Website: apple
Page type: address-validator
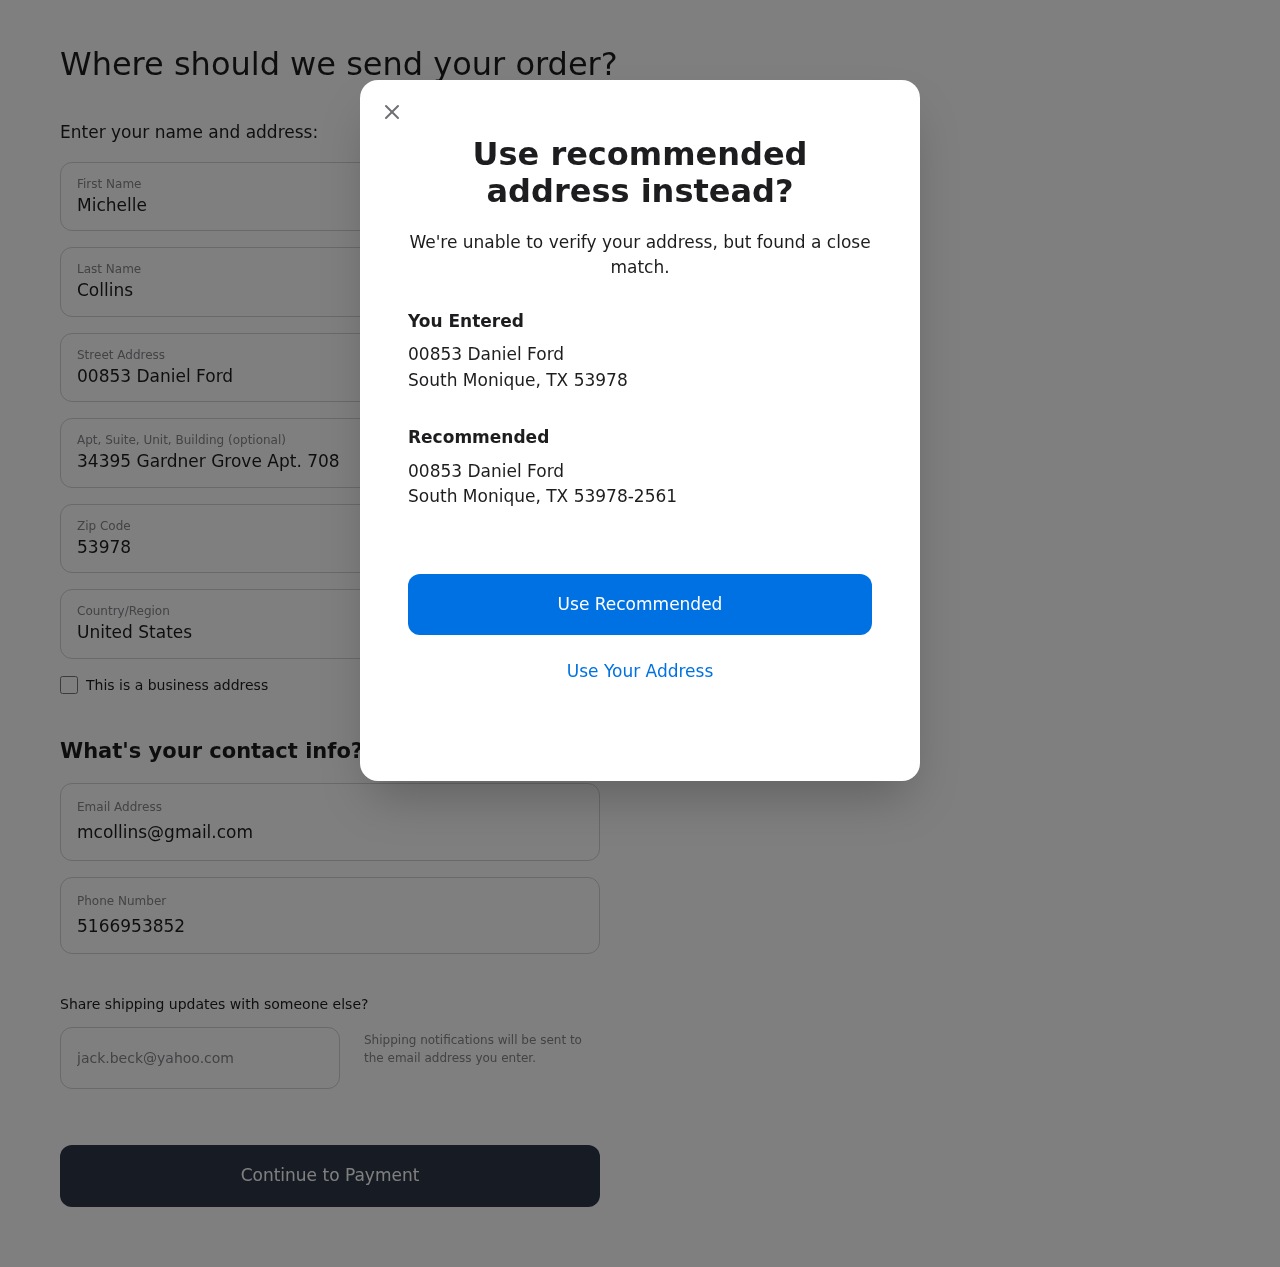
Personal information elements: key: PII_CITY
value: South Monique
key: PII_COUNTRY
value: United States
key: PII_EMAIL
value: mcollins@gmail.com
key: PII_FIRSTNAME
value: Michelle
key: PII_GIFT_EMAIL
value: jack.beck@yahoo.com
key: PII_LASTNAME
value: Collins
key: PII_PHONE
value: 5166953852
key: PII_POSTCODE
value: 53978
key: PII_POSTCODE_FULL
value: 53978-2561
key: PII_STATE_ABBR
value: TX
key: PII_STREET
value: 00853 Daniel Ford
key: PII_STREET2
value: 00853 Daniel Ford
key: PII_STREET2
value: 34395 Gardner Grove Apt. 708
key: PII_CITY2
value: South Monique
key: PII_STATE_ABBR2
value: TX